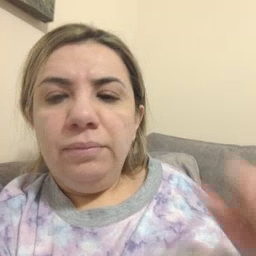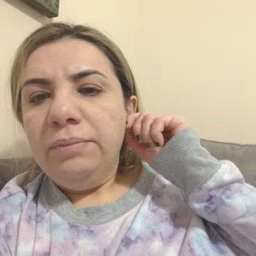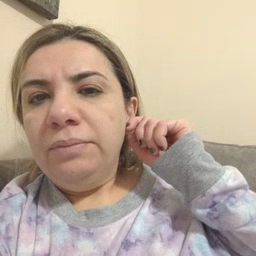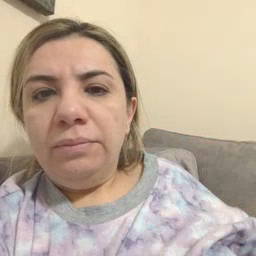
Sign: ear